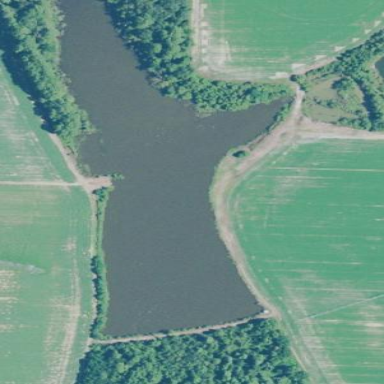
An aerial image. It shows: Reservoir of water.